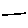
Label: line